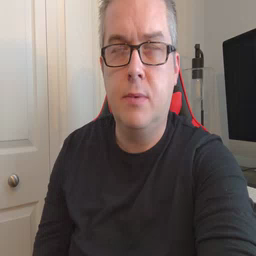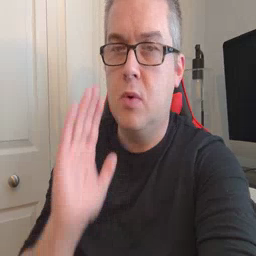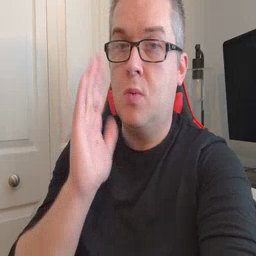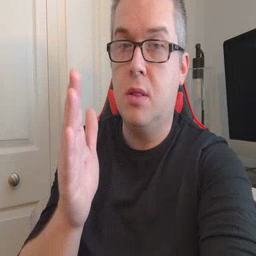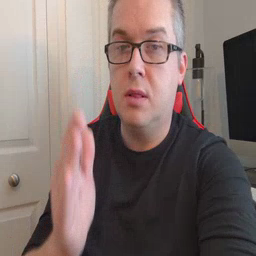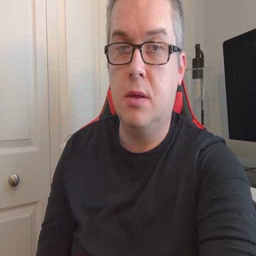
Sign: will